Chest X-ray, AP view. Patient: 9 years old, sex M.
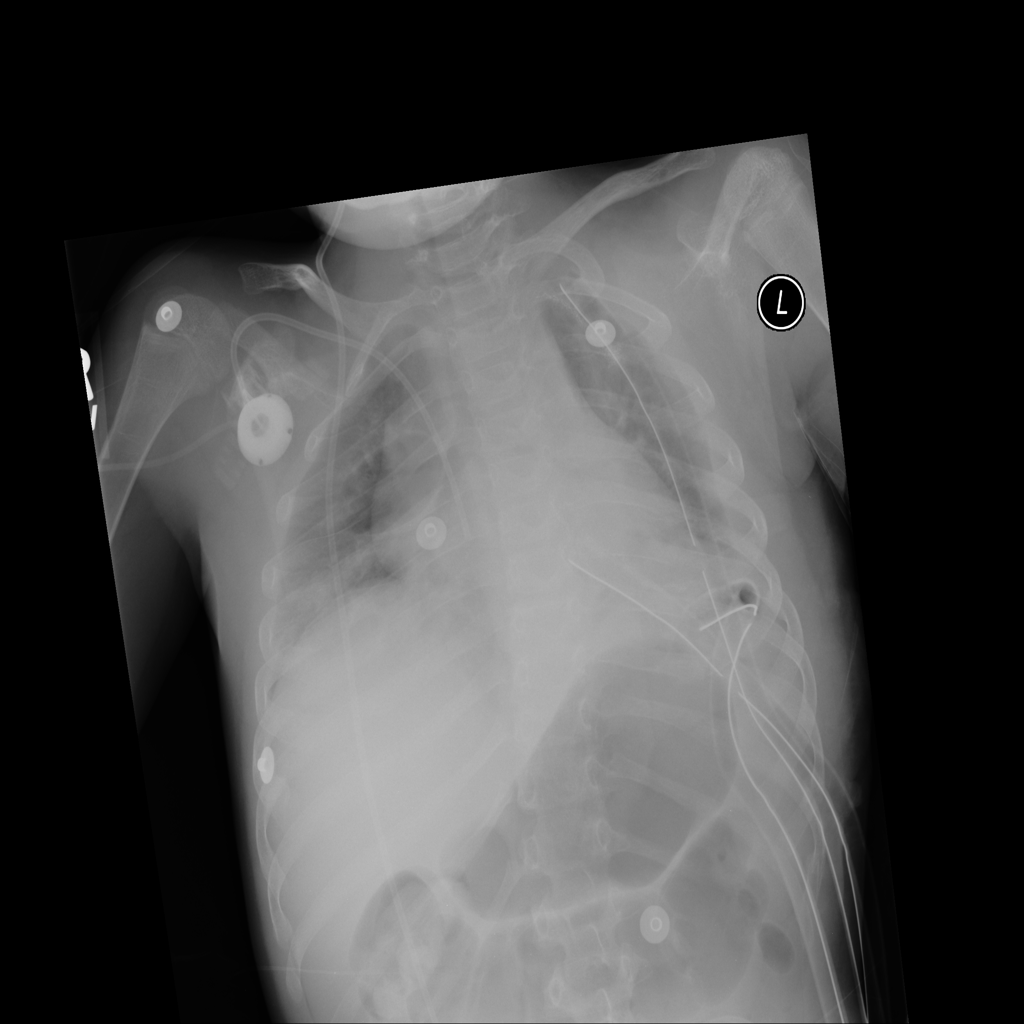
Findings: No Finding